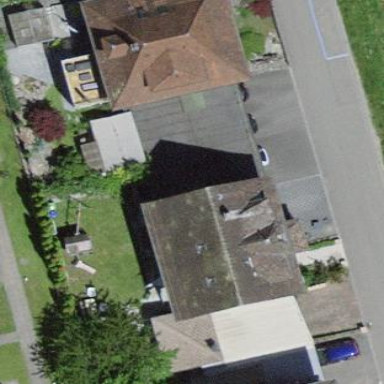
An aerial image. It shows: Gabled building.